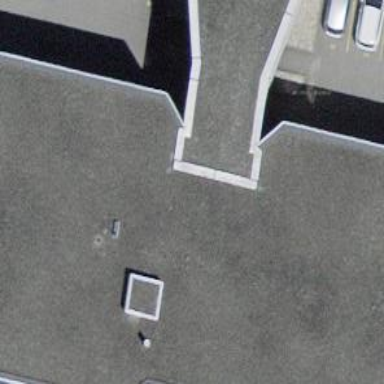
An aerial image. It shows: Flat-roofed building.